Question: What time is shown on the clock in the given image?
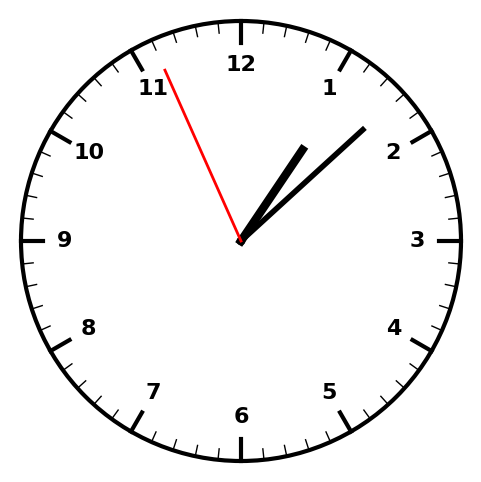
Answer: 01:07:56